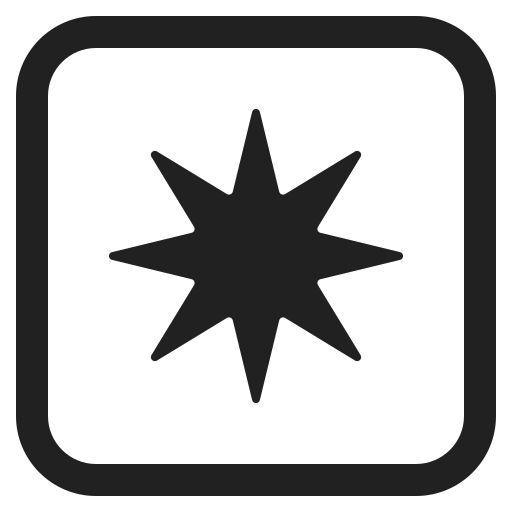
eight pointed star high contrast